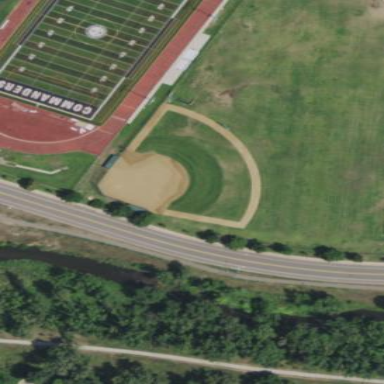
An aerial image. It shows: Baseball pitch for leisure land activities.